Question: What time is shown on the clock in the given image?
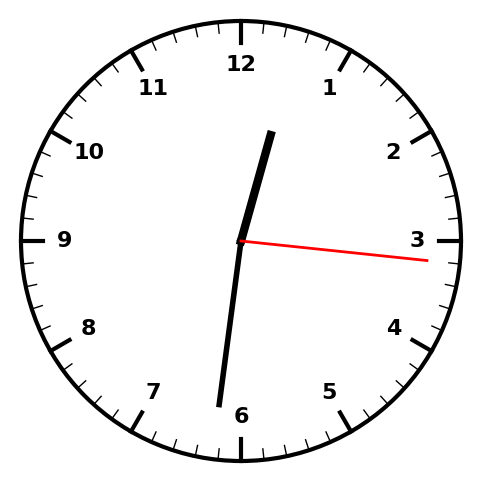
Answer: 12:31:16